Question: I have this from a programmatically implemented UICollectionView:

Is there a way (programmatically) to ask it to count left to right instead of top to bottom so that there would be two rows of four instead of two columns? Thank you!
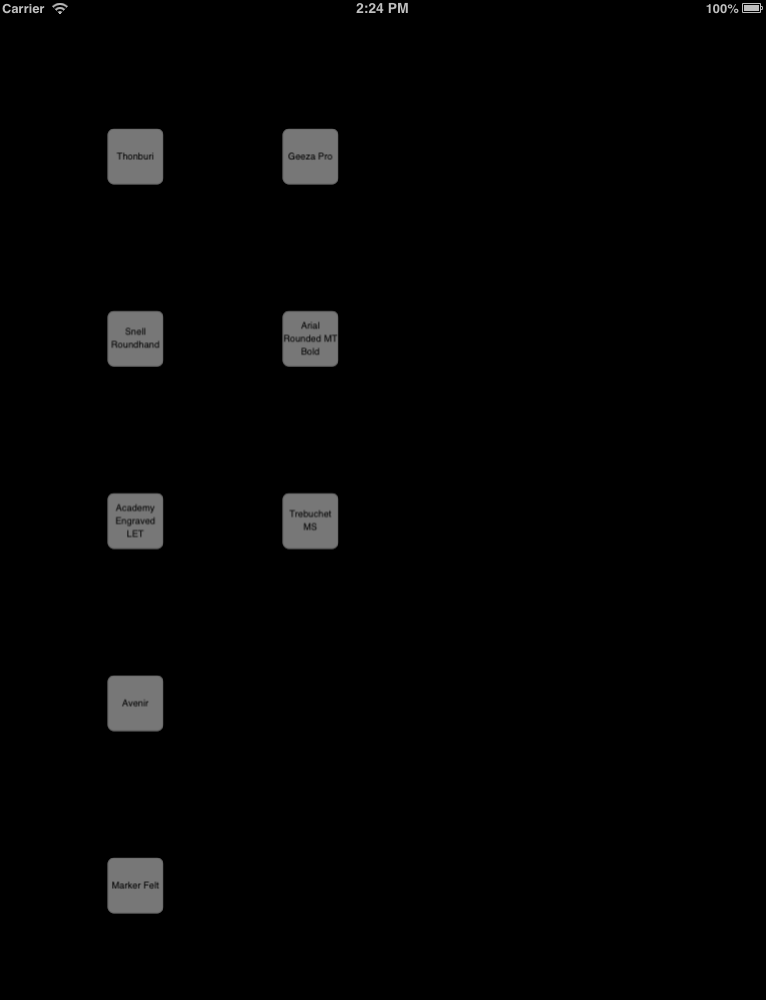
Answer: If you are using a flow layout you can set the 'UICollectionViewFlowLayout''s 'scrollDirection' property to 'UICollectionViewScrollDirectionVertical':
'''
UICollectionViewFlowLayout *layout = collectionView.layout;
layout.scrollDirection = UICollectionViewScrollDirectionVertical;
'''